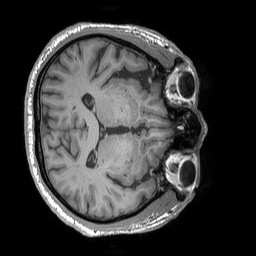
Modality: T1w
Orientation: axial
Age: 69
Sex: male
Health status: healthy
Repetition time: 1.9 s
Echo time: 0.00252 s